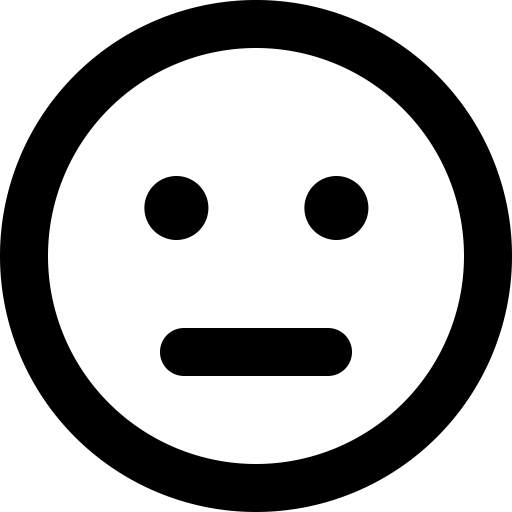
Tags: icon, FontAwesome, fa-icon, outline, face, meh